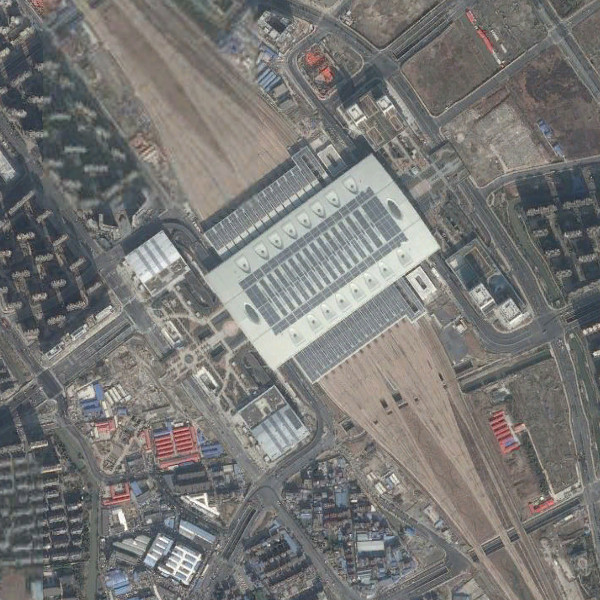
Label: RailwayStation